Question: At the moment, I have a main folder which has 320 sub folders and I'm saving those folder names into to sql server DB in a temporarytable. Then I retrieve that data, consume it, and then delete it.
To pullout folder names I use:
'''
'List<string> FolderInfoList = Directory.GetDirectories(stringFolderPath).ToList();'
'''
My temporary tablehas 2 columns (ID, Name), of which ID is an auto increment field.
Then I save name detail into a second table which will be resulted

After that I retrieve each and every folder name using the id, I use and I will delete after using it.
Since my manager requested me to not to use database, I need to find an alternative solution. I know there is a way using Dictionary function but I don't know how to use it or how to assign a unique id for an individual folder name or when I retrieve all the folders name List function, I retrieve them as a list, not individually. I need to manipulate same function using any alternative method.
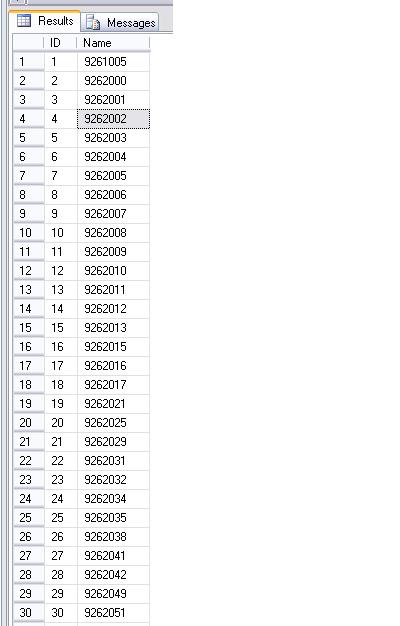
Answer: you could try the following... it will then assign a unique guid for each folder stored in a new class for you
'''
using System;
using System.Collections.Generic;
using System.Collections.ObjectModel;
using System.Diagnostics;
using System.DirectoryServices;
using System.IO;
using System.Linq;
using System.Text;
using System.Management.Automation;
using System.Management.Automation.Runspaces;
namespace zielonka.co.uk.stackoverflow.com.samples.unique
{
class Program
{
public class info
{
public string name;
public Guid uniqueID;
}
static void Main(string[] args)
{
List<string> FolderInfoList = Directory.GetDirectories("c:\").ToList();
List<info> uniqueFolders = new List<info>();
foreach (var VARIABLE in FolderInfoList)
{
uniqueFolders.Add(new info(){name = VARIABLE, uniqueID = new Guid()});
}
foreach (var uniqueFolder in uniqueFolders)
{
Console.WriteLine(uniqueFolder.uniqueID+" "+uniqueFolder.name);
}
}
}
}
'''